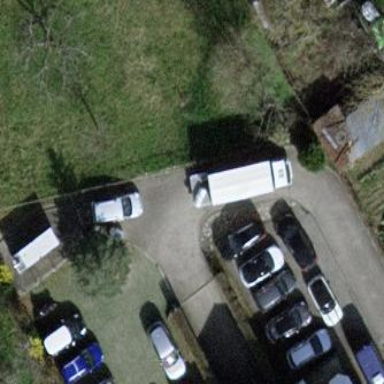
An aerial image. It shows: Road serving as parking aisle.